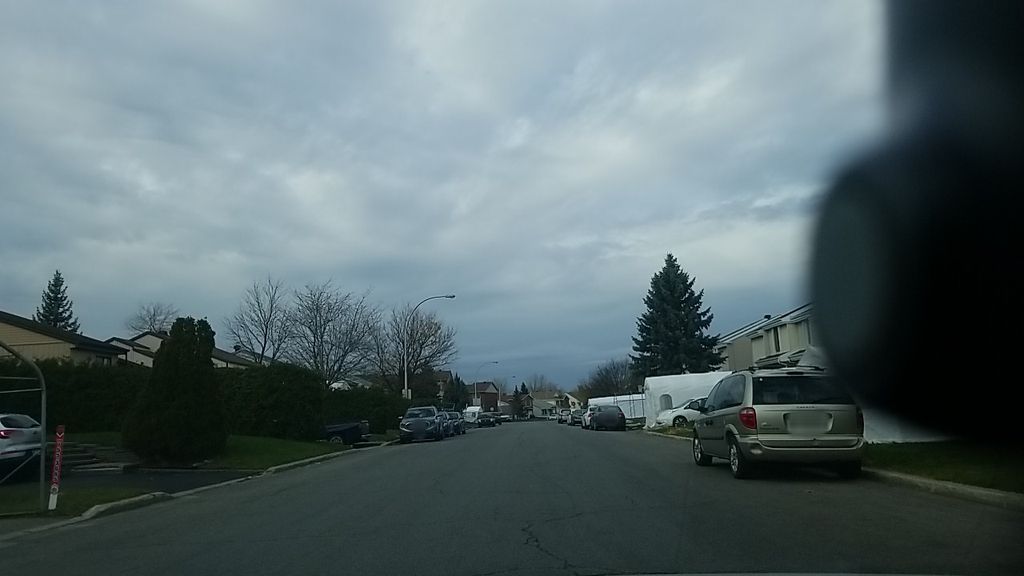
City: montreal